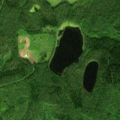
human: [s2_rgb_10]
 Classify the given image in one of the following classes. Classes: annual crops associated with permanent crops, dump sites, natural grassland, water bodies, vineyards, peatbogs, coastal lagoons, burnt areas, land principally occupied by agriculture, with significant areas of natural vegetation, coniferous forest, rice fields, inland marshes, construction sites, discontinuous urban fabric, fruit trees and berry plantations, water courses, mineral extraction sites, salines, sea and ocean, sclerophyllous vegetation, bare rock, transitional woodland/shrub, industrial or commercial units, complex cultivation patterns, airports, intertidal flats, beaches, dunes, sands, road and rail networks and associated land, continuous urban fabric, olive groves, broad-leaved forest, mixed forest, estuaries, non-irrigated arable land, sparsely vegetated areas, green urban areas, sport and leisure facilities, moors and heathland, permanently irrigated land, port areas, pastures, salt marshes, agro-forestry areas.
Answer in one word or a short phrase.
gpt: coniferous forest, mixed forest